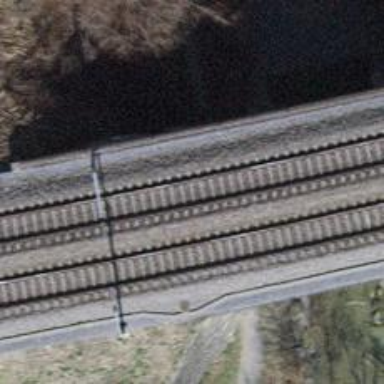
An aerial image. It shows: Single-track railway bridge with contact lines for electrification.